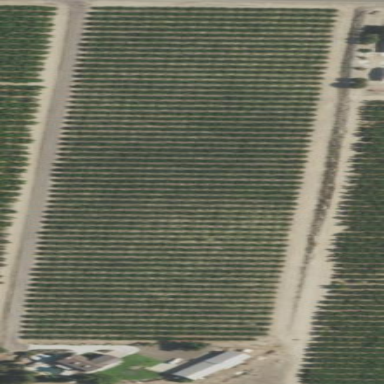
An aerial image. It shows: Orchard planted with peach trees.